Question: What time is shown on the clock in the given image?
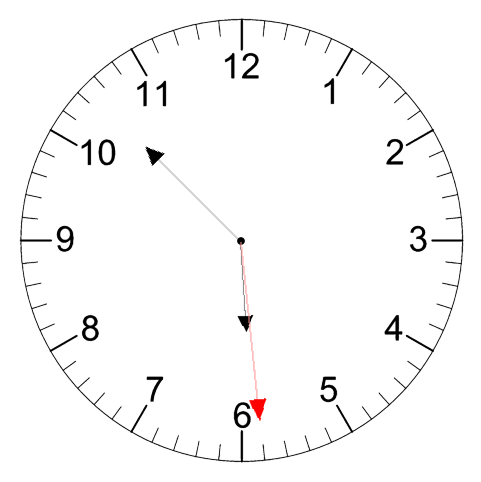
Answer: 05:52:29